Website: bh-photo
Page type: address-validator
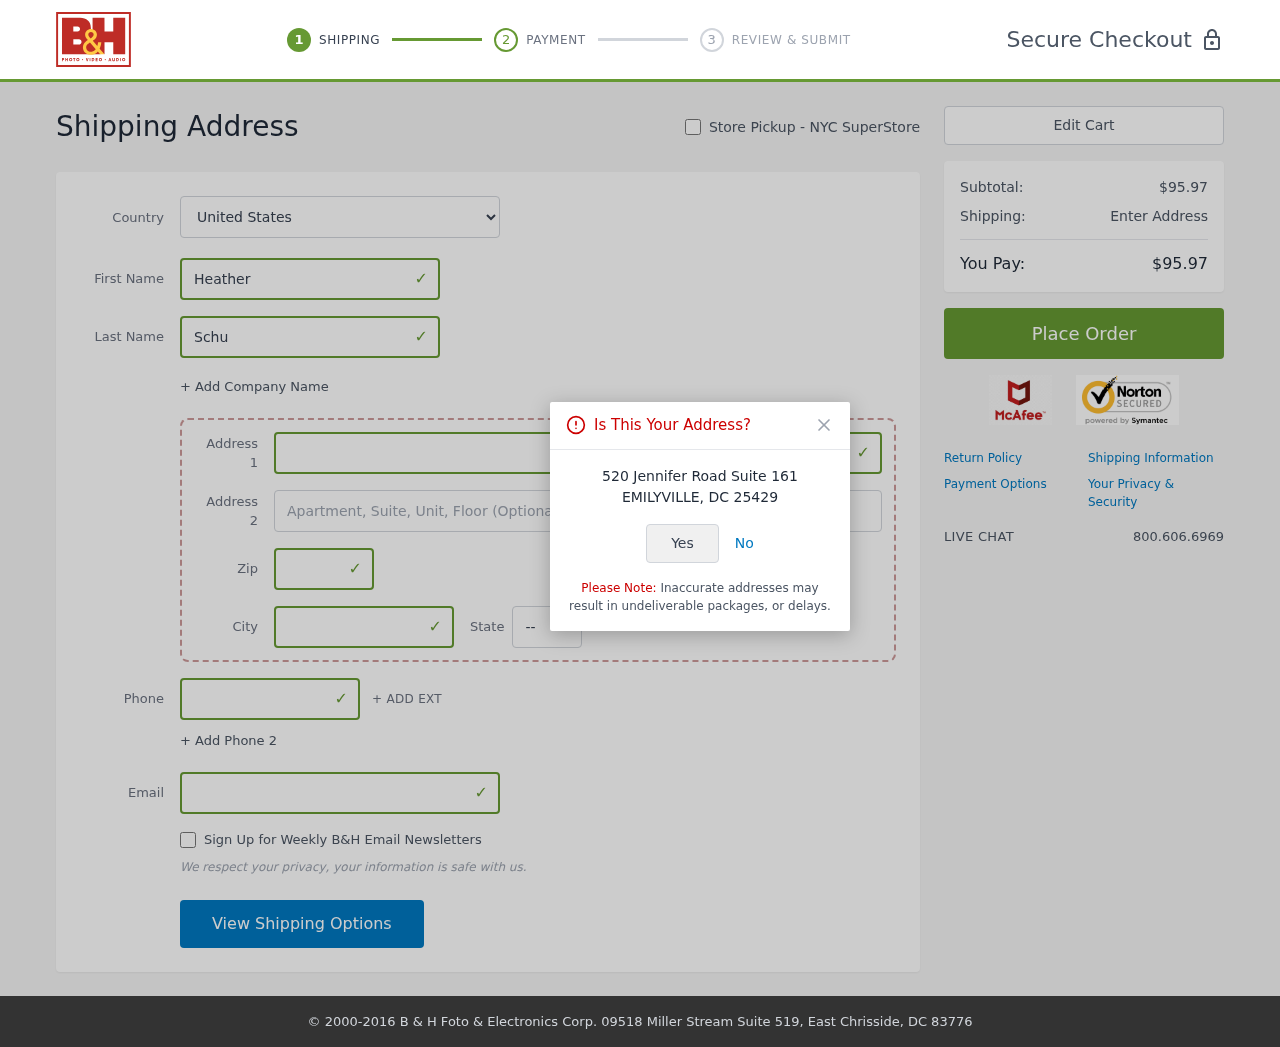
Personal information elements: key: PII_CITY
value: Emilyville
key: PII_COUNTRY
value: United States
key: PII_EMAIL
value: heatherschultz@gmail.com
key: PII_FIRSTNAME
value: Heather
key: PII_LASTNAME
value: Schultz
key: PII_PHONE
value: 2968349899
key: PII_POSTCODE
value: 25429
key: PII_STATE_ABBR
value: DC
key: PII_STREET
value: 520 Jennifer Road Suite 161
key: PII_CITY_CONFIRM
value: EMILYVILLE
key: PII_STATE
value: DC
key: PII_POSTCODE_FULL
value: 25429
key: PII_POSTCODE_NUMERIC
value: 25429
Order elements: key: ORDER_SUBTOTAL
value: $95.97
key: ORDER_TOTAL
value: $95.97